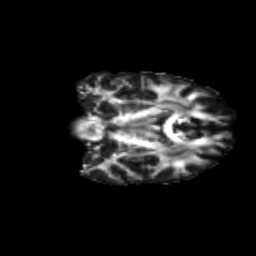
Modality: FA
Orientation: coronal
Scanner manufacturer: siemens
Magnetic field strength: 3 T
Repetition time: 9.2 s
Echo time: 0.084 s